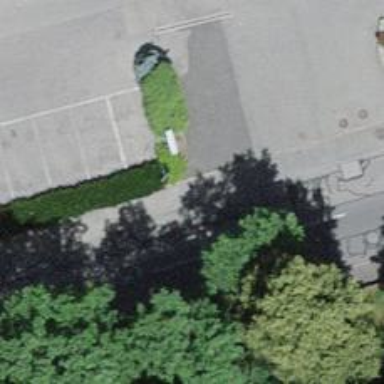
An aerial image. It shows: Bus stop with platform for public transport.